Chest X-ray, PA view. Patient: 27 years old, sex M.
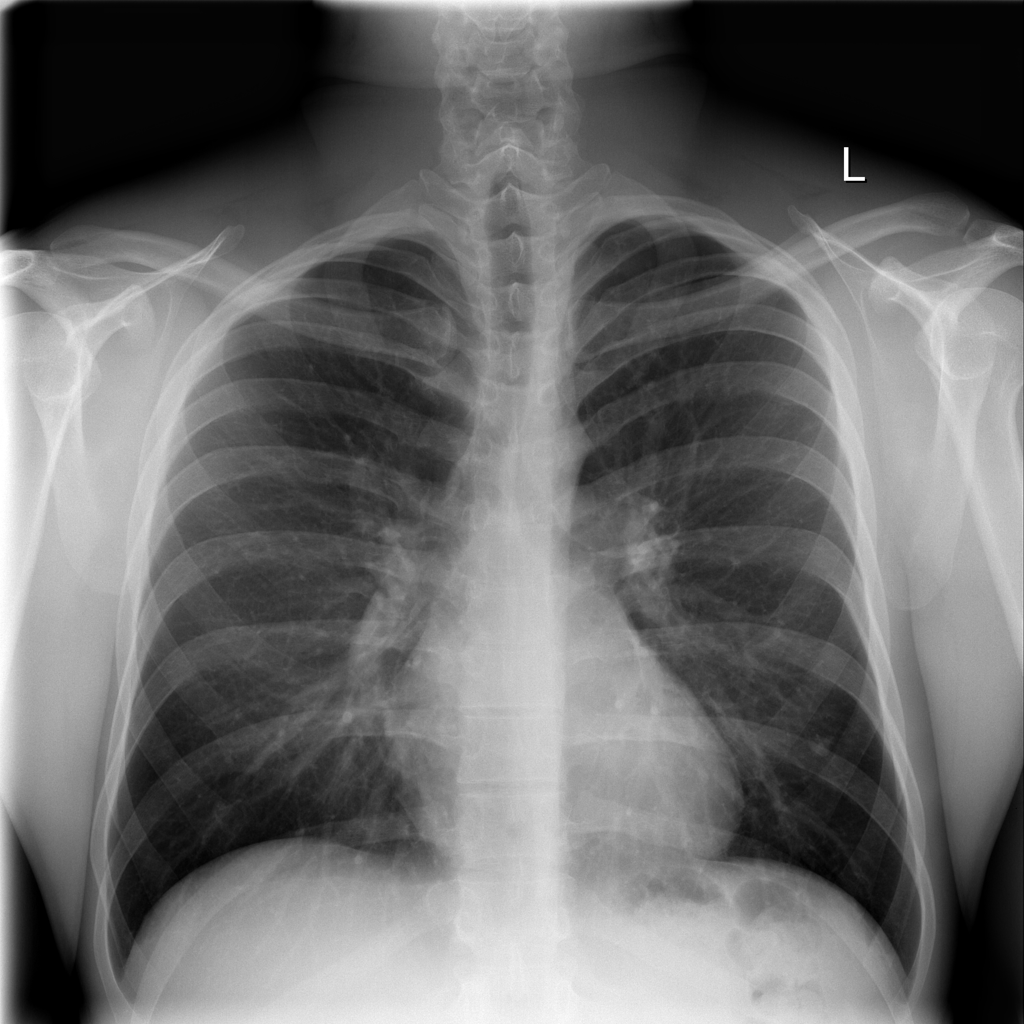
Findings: Nodule